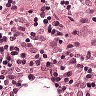
Metastatic tissue present: no